Question: I want to give a div, which containing a canvas, visual controllers when resizing it with jQuery's resizable() function.
I mean by saying 'visual controllers' these 8 black squares which appear when you click on an image that allow you to resize the image like this example :

I have written the following function that draws 8 squares around the div. When clicking on the div, it gives the aimed visual appearance. When clicking on the div again it removes the 8 squared and removes the resizable() function. It works fine when resizing the div and clicking on it again to remove the 8 squares it doesn't remove them.
I need to save the canvas state before clicking on before it applies the drawings and restore it when clicking on the canvas again.
'''
$(document).on("click", "canvas", function(eg) {
var thisCanvas = $(this).attr("id");
var theCanvas = document.getElementById(thisCanvas);
var ctx = theCanvas.getContext("2d");
canvasSelected(thisCanvas, ctx);
});
'''
When the user clicks of the canvas it fires the following function:
'''
function canvasSelected(theCanvas, ctx){
var ctxWidth = $("#"+theCanvas).width();
var ctxHeight = $("#"+theCanvas).height();
if($("#"+theCanvas).hasClass("bordering")){
ctx.restore();
$("#"+theCanvas).addClass("defaultBorder");
$("#"+theCanvas).removeClass("bordering");
ctx.beginPath();
ctx.clearRect(0,0,6,6);
ctx.clearRect(ctxWidth- 6,0,6,6);
ctx.clearRect(ctxWidth/2,0,6,6);
ctx.clearRect(0,ctxHeight- 6,6,6);
ctx.clearRect(ctxWidth- 6,ctxHeight- 6,6,6);
ctx.clearRect(ctxWidth/2,ctxHeight- 6,6,6);
ctx.clearRect(0,ctxHeight/2,6,6);
ctx.clearRect(ctxWidth- 6,ctxHeight/2,6,6);
$("#"+theCanvas).resizable("option", "disabled", true);
}else{
ctx.save();
$("#"+theCanvas).removeClass("defaultBorder");
$("#"+theCanvas).addClass("bordering");
ctx.beginPath();
ctx.fillStyle = "black";
ctx.fillRect(0,0,6,6);
ctx.fill();
ctx.fillRect(ctxWidth- 6,0,6,6);
ctx.fill();
ctx.fillRect(ctxWidth/2,0,6,6);
ctx.fill();
// bottom rects..
ctx.fillRect(0,ctxHeight- 6,6,6);
ctx.fill();
ctx.fillRect(ctxWidth- 6,ctxHeight- 6,6,6);
ctx.fill();
ctx.fillRect(ctxWidth/2,ctxHeight- 6,6,6);
ctx.fill();
// middle rects
ctx.fillRect(0,ctxHeight/2,6,6);
ctx.fill();
ctx.fillRect(ctxWidth- 6,ctxHeight/2,6,6);
ctx.fill();
$("#"+theCanvas).resizable();
$("#"+theCanvas).resizable("option", "disabled", false);
}
}
'''
here is the <URL>
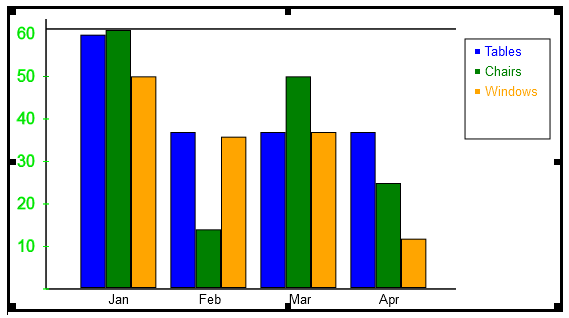
Answer: Your problem is how the canvas is being re-sized via 'resize()'. The size is being changed in terms of how large the canvas is, but it will not change the size of the coordinate system. Your initial width and height of 550x350 stay the same.
<URL>
All I did was add the following to your 'canvasSelected' event,
'''
// get the canvas element
var canvas = document.getElementById(theCanvas);
// change the pixel dimensions to match the css width and height.
canvas.width = ctxWidth;
canvas.height = ctxHeight;
'''
This ensures the pixel dimensions will be updated as well. Just remember its usually a bad idea to re-size the canvas element using CSS as you will get unexpected results.
The above will cause you to have to redraw your graphics however. So another method is just to keep track of the original width, and height, of your canvas and use those values like the following fiddle does.
<URL>
In this example I just made height and width global so they would always be referenced, however I imagine you can use the demo provided to come up with a better way of keeping track of the original height and width of the element.
Also note, jQuery's 'width()' and 'height()' are not the same as calling 'width' and 'height' on the canvas element. jQuery's methods re-size the element using its style properties.